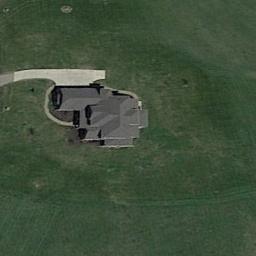
Label: residential